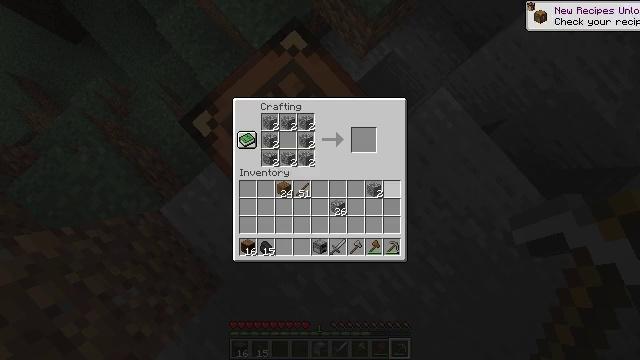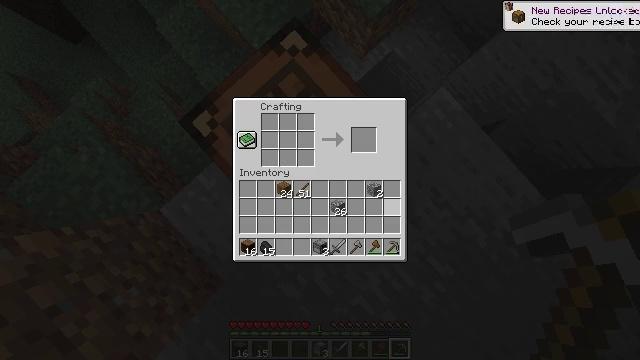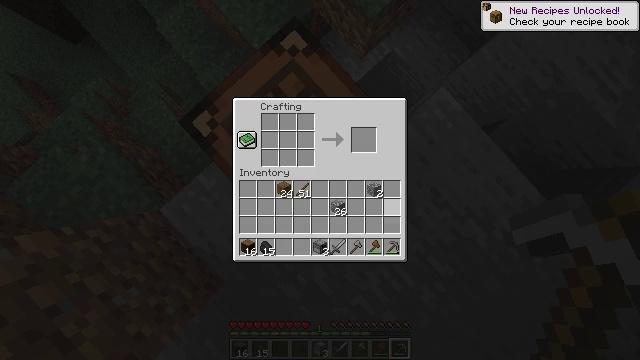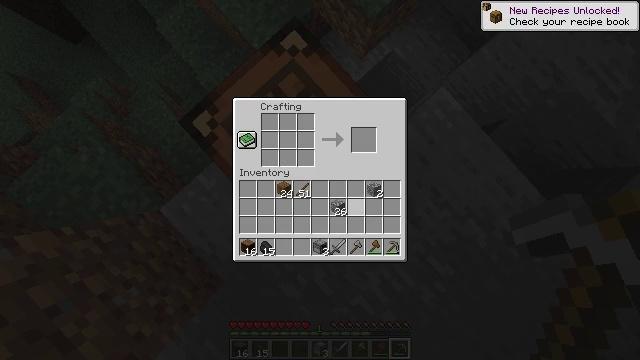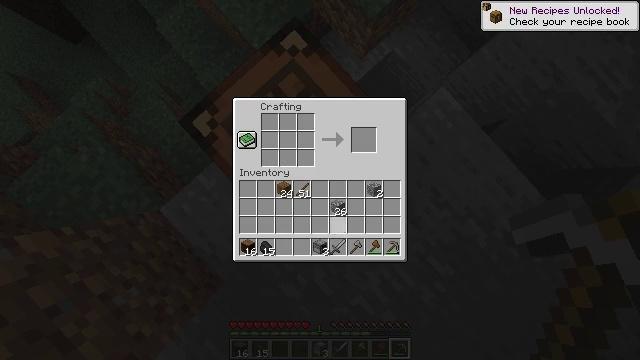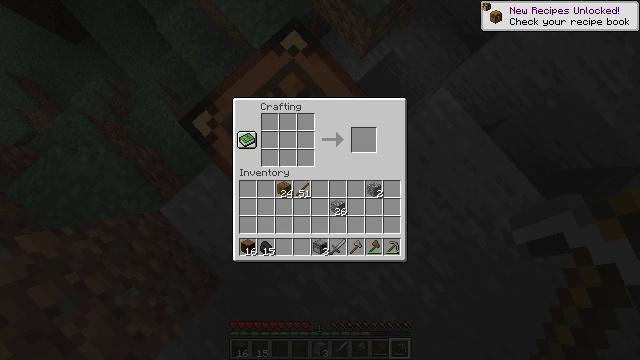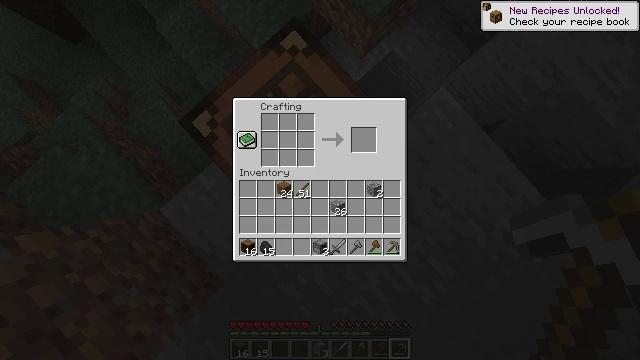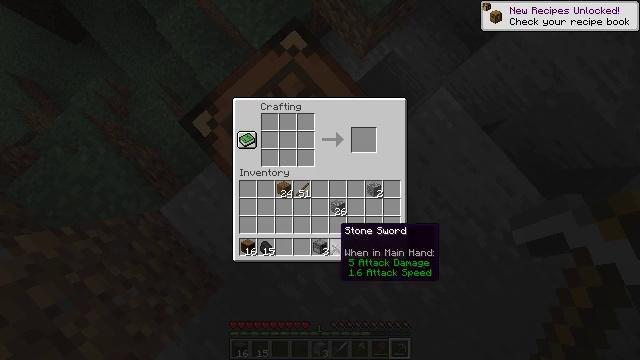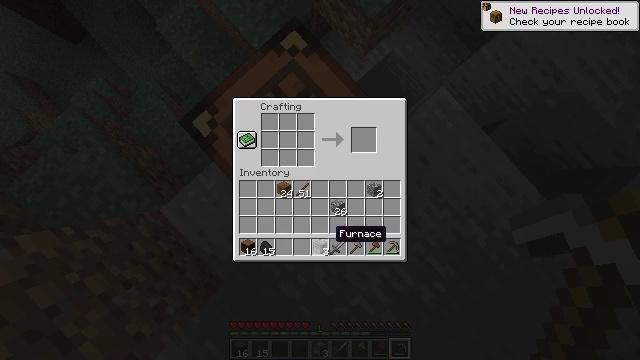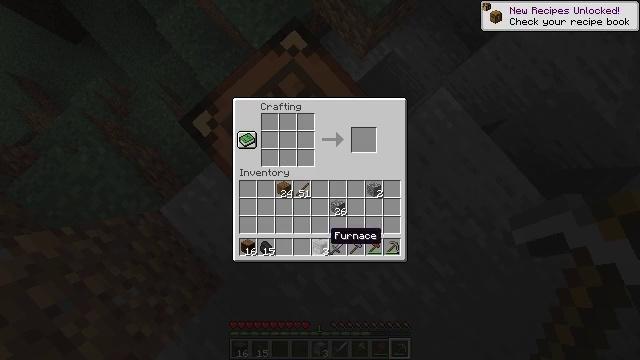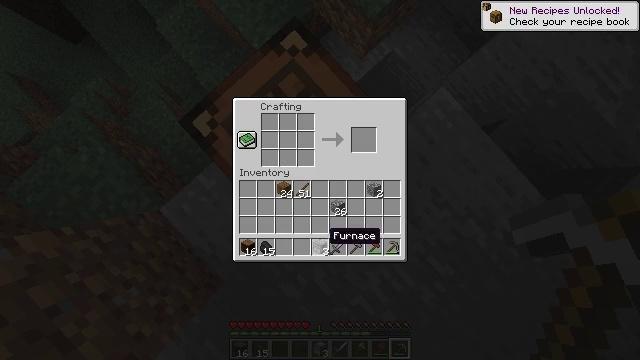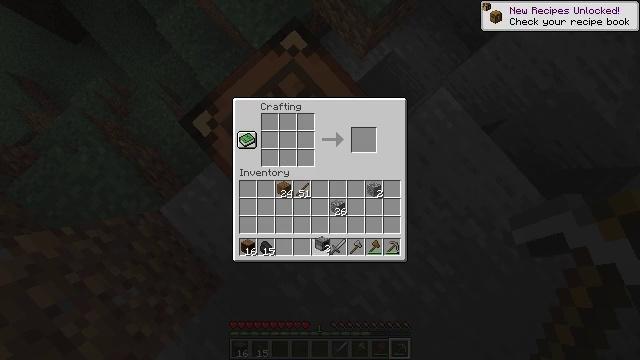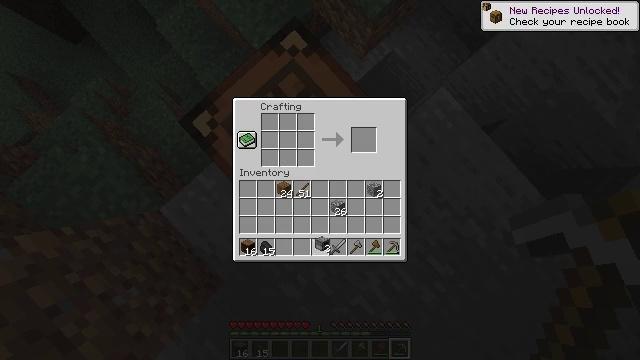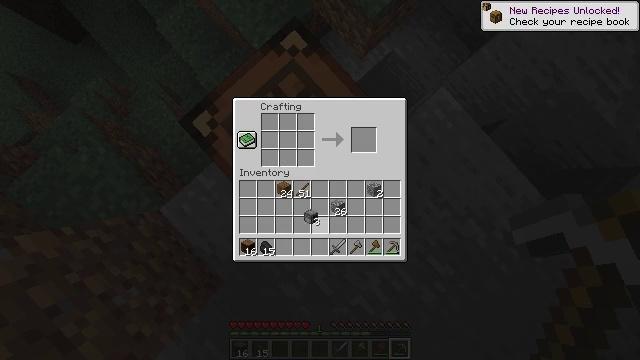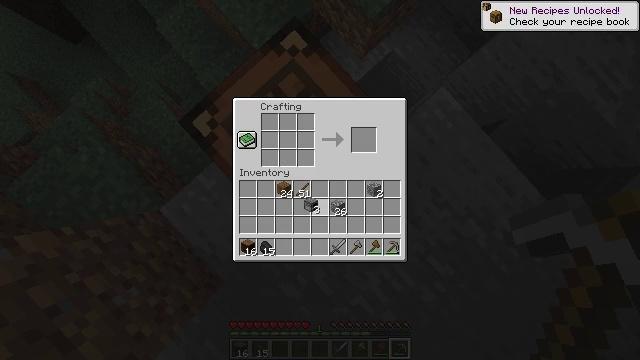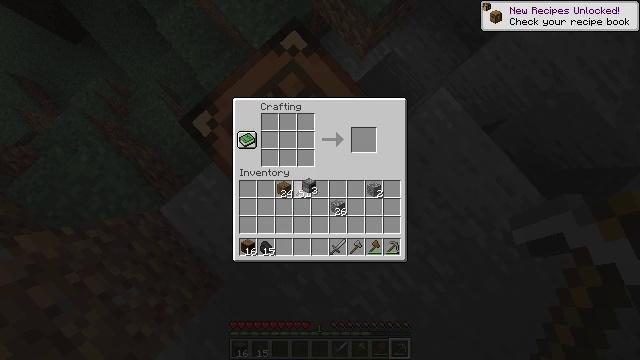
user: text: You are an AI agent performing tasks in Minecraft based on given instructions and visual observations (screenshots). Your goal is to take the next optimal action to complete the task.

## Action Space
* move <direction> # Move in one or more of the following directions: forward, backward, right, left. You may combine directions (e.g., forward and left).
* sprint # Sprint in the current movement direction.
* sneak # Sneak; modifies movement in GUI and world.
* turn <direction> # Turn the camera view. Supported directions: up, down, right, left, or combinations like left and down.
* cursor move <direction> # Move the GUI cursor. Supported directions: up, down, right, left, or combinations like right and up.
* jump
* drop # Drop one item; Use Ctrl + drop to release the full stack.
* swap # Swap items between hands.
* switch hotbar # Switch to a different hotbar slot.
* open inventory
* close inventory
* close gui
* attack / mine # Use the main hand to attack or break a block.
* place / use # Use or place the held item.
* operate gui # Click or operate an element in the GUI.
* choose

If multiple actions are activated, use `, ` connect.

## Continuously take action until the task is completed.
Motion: motion action
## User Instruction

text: Interact with the crafting table to create a smoker.
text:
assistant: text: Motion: cursor move down, open gui
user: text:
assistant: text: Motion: no_op
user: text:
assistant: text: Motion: cursor move left
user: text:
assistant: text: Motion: cursor move left and down
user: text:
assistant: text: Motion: no_op
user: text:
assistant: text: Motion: no_op
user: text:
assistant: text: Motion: no_op
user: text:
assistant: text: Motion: no_op
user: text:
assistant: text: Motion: no_op
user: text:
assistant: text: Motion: no_op
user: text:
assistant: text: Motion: operate gui
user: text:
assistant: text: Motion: operate gui
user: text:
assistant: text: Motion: cursor move left and up, operate gui
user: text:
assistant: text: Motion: cursor move up
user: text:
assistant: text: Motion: cursor move up
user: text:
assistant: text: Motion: cursor move up
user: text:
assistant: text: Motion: cursor move up
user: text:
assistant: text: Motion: cursor move up
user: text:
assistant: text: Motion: cursor move left and up
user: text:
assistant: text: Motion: no_op
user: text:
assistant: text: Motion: no_op
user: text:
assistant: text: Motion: no_op
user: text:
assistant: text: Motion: choose
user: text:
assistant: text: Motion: choose
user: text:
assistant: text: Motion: cursor move right and down
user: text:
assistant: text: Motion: cursor move right and down
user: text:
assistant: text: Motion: cursor move right and down
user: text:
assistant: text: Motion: no_op
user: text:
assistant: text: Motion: no_op
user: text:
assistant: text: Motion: operate gui